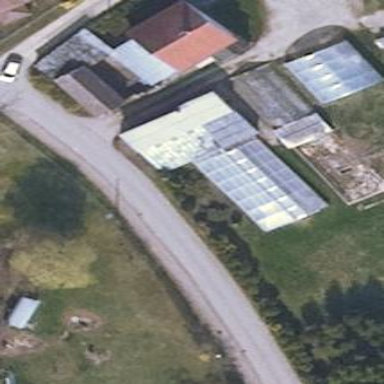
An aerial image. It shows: Greenhouse.